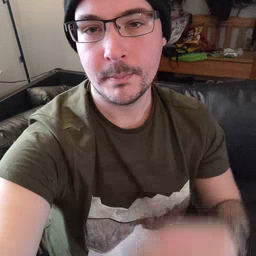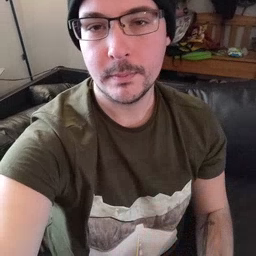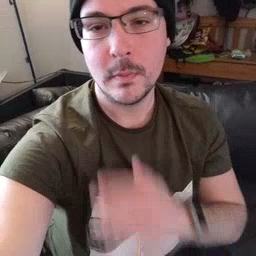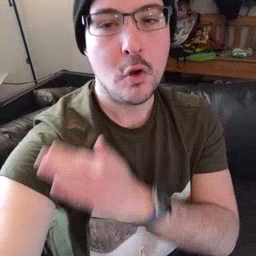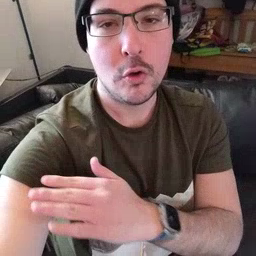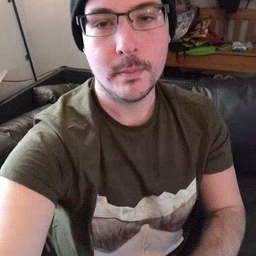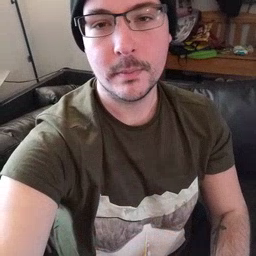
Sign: arm